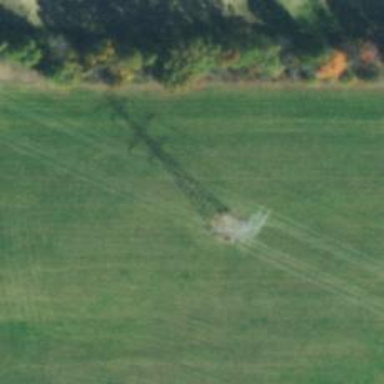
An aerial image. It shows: Lattice structure tower.